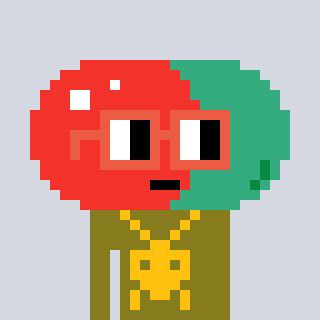
a pixel art character with square orange glasses, a pill-shaped head and a gunk-colored body on a cool background